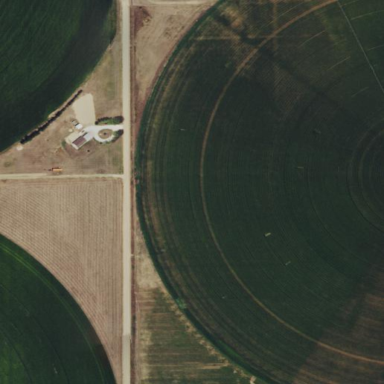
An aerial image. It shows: Farmland with pivot irrigation system.